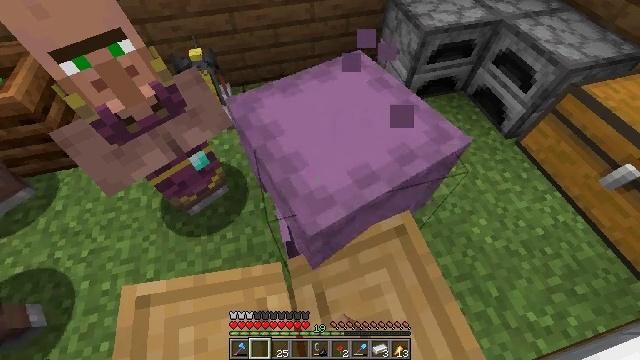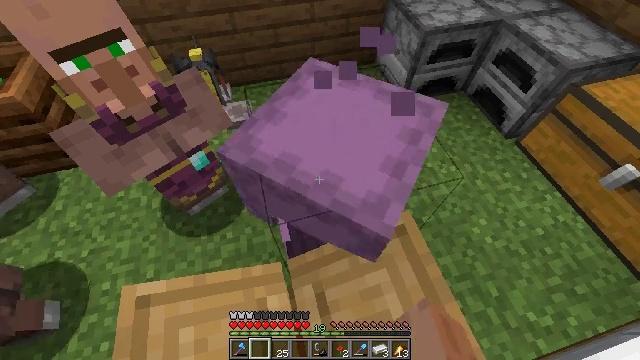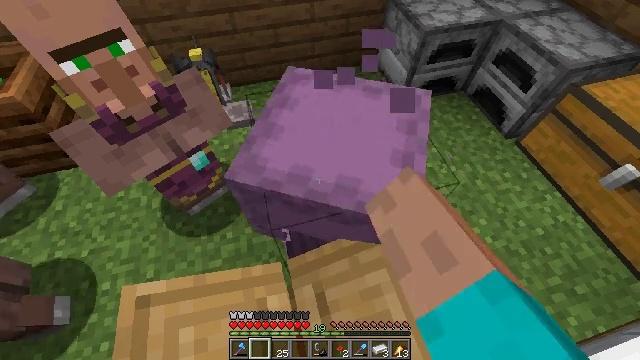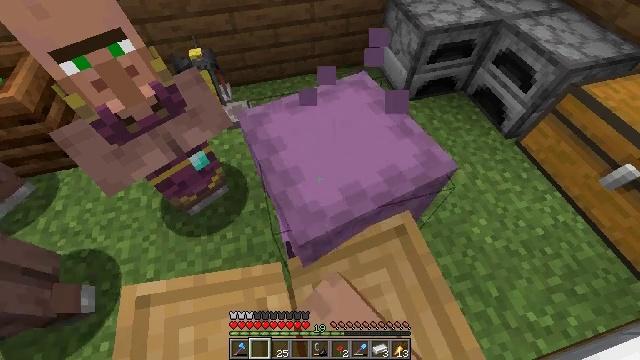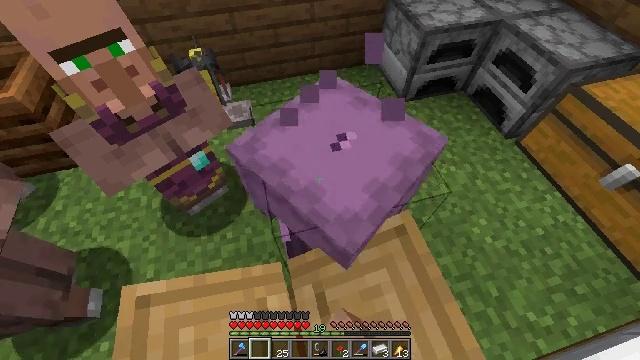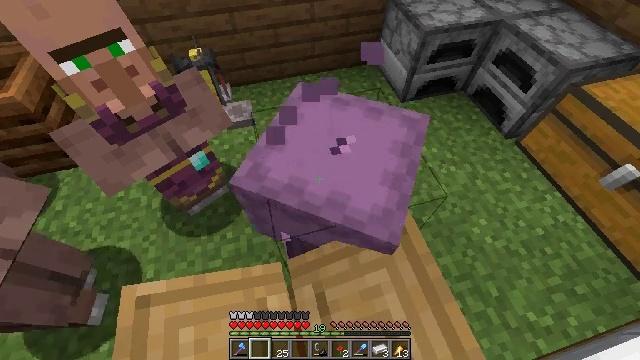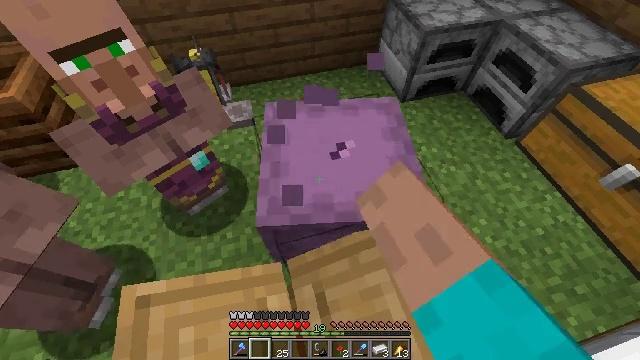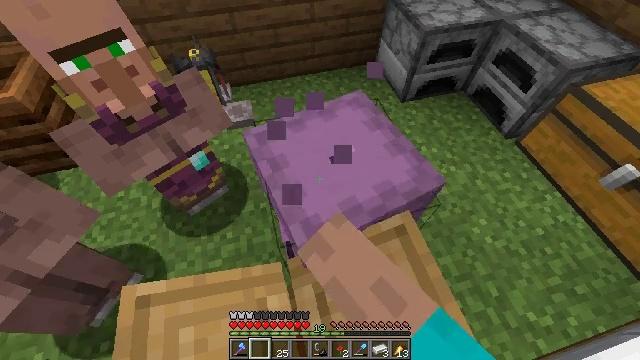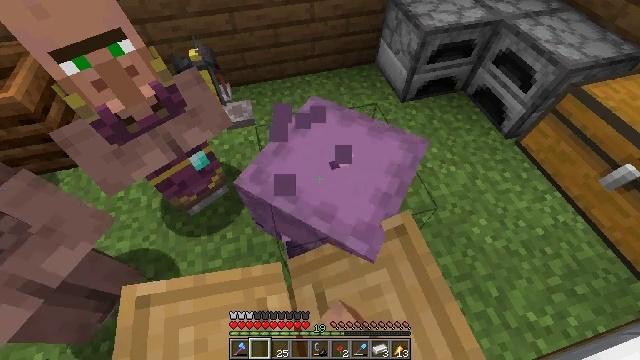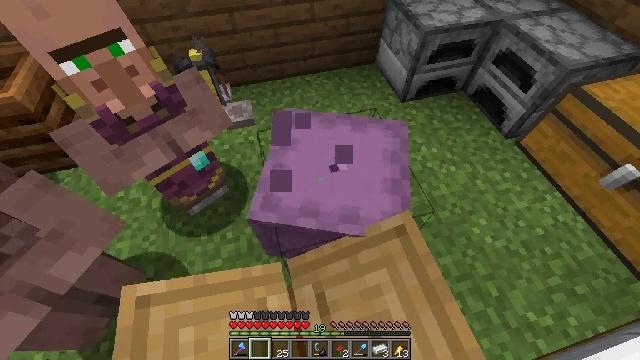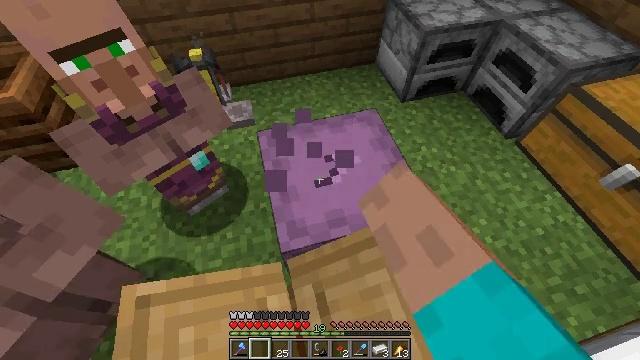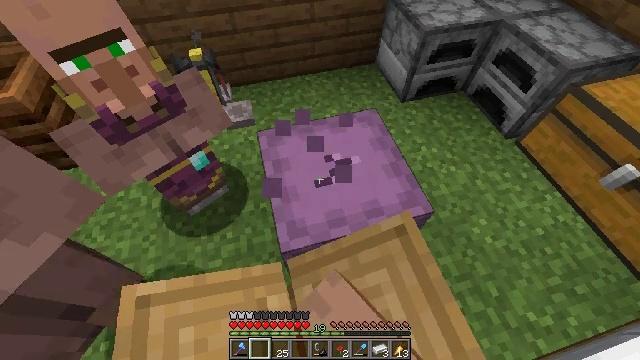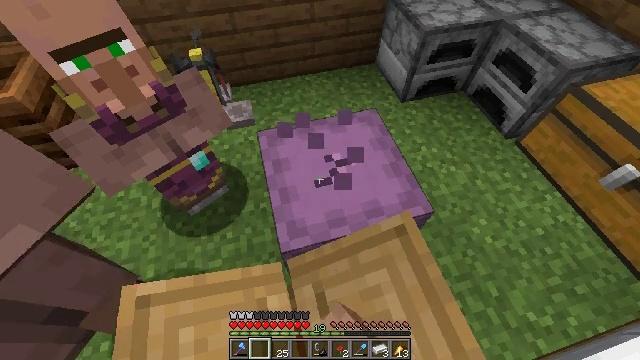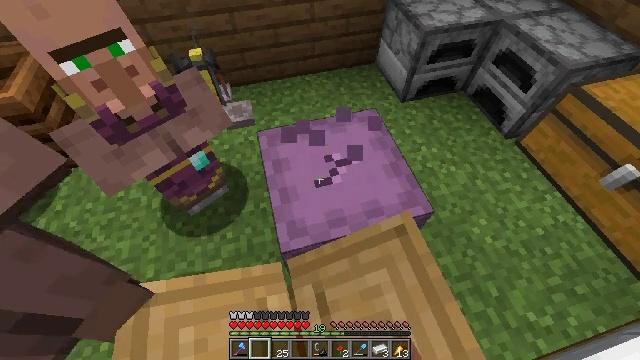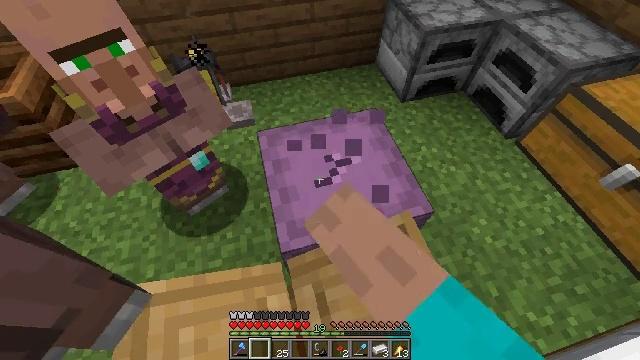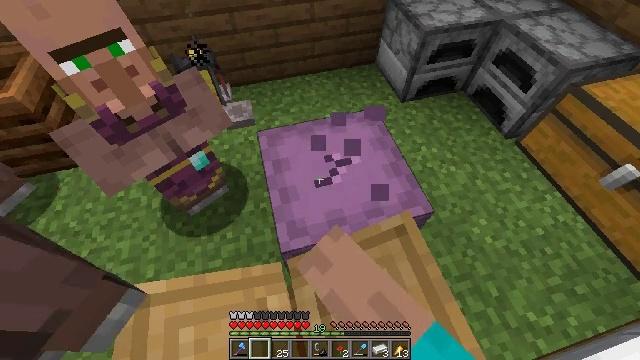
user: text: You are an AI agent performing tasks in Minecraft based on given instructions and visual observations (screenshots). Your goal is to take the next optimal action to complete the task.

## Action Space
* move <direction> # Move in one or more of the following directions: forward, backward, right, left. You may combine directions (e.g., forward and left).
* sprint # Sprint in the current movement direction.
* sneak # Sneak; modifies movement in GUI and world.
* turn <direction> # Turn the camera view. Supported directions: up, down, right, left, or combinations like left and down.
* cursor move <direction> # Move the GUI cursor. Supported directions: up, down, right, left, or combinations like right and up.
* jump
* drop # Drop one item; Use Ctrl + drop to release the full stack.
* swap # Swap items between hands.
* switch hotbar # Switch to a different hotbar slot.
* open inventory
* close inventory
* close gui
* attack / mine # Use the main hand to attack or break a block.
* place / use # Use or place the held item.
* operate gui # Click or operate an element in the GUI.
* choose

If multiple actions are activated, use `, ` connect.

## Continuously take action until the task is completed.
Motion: motion action
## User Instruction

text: Mine the shulker box.
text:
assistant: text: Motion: attack / mine
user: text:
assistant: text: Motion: attack / mine
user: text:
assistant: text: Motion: attack / mine
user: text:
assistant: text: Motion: attack / mine
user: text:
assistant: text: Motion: attack / mine
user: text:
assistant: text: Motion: attack / mine
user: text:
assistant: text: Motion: attack / mine
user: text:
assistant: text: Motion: attack / mine
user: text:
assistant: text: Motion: attack / mine
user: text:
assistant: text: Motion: attack / mine
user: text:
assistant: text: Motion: attack / mine
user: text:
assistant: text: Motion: attack / mine
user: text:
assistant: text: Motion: attack / mine
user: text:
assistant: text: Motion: attack / mine
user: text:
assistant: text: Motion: attack / mine
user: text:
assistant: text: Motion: attack / mine
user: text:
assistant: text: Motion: attack / mine
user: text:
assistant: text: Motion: attack / mine
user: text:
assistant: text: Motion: attack / mine
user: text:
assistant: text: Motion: attack / mine
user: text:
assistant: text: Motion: attack / mine
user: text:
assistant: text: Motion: attack / mine
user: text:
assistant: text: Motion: attack / mine
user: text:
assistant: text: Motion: attack / mine
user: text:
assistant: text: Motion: attack / mine
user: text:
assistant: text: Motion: attack / mine
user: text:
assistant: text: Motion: attack / mine
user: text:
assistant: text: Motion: attack / mine
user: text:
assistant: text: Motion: attack / mine
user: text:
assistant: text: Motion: attack / mine